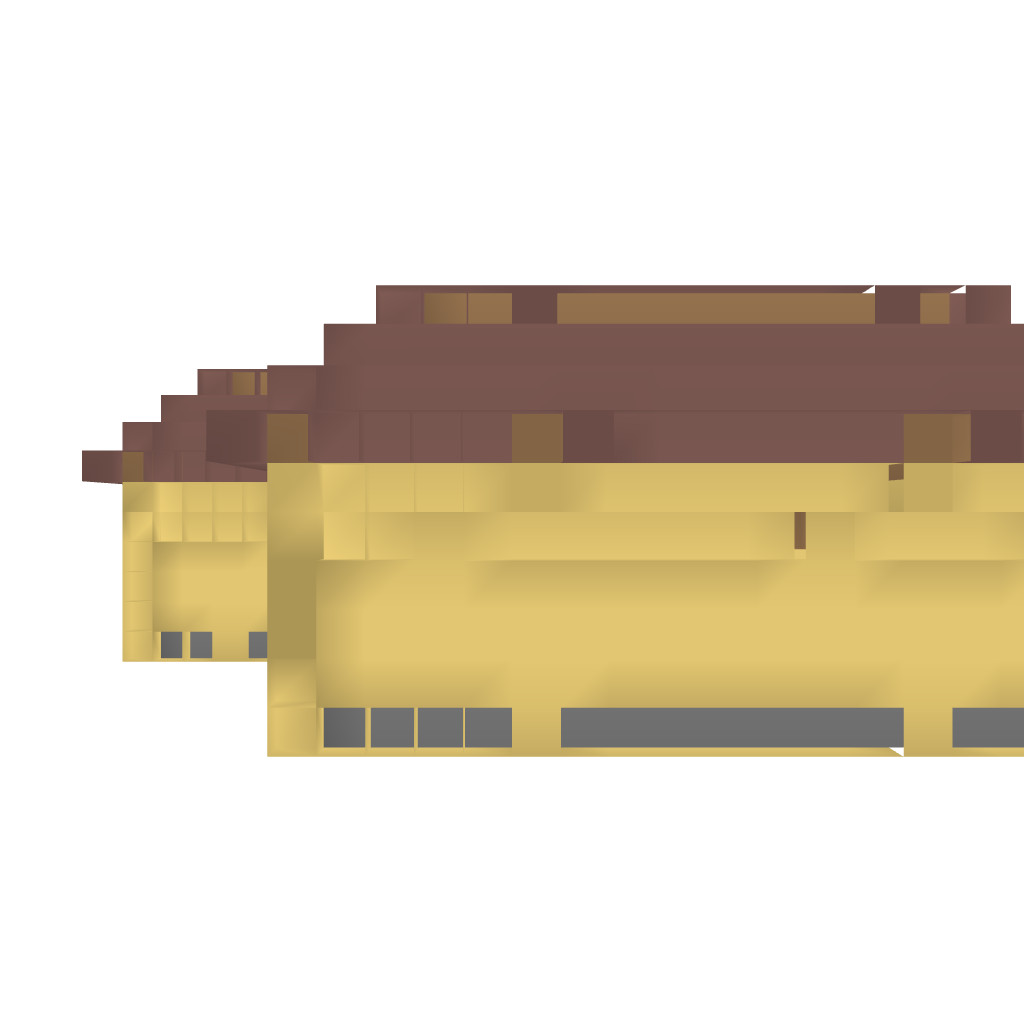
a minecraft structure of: Desert House bad low quality